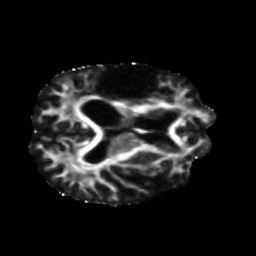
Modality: FA
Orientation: axial
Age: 55
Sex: male
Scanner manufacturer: siemens
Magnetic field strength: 3 T
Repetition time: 5.47 s
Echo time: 0.0854 s